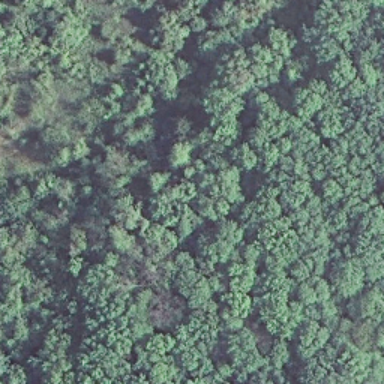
This is a dense forest with emerald green plants .